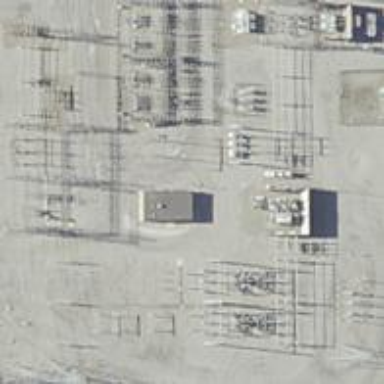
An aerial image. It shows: Switch for power supply.